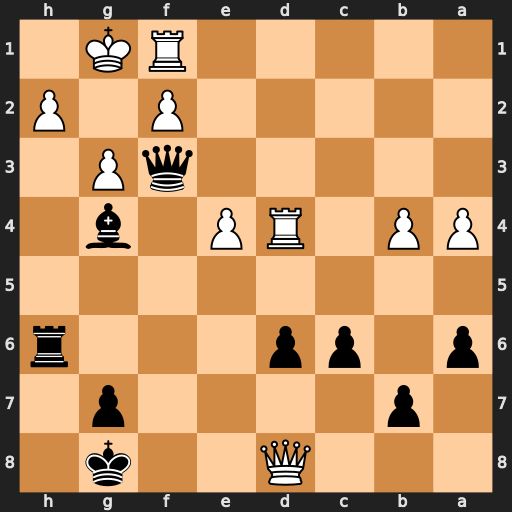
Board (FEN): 3Q2k1/1p4p1/p1pp3r/8/PP1RP1b1/5qP1/5P1P/5RK1
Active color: b
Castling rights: -
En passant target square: -
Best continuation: Kh7 Qg5 Bh3 Qf5+ Bxf5